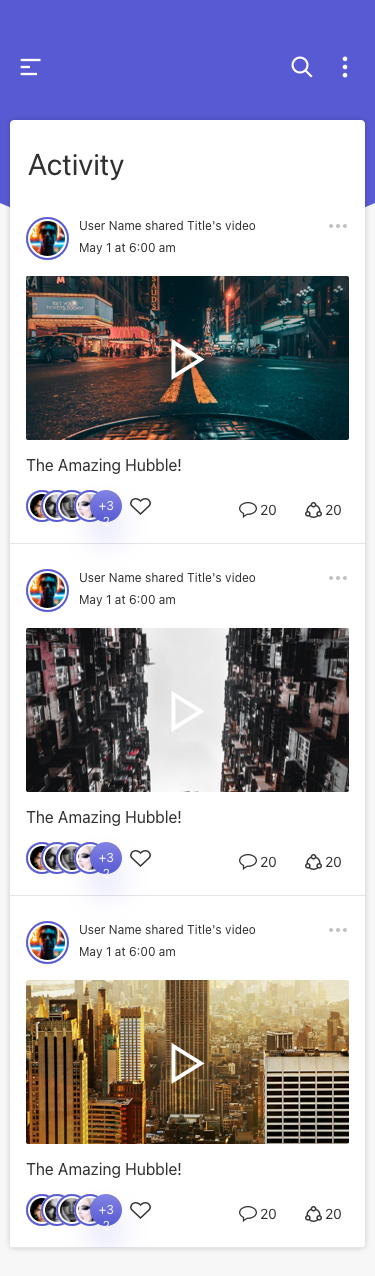
Text in this UI design:
Activity
20
20
+32
The Amazing Hubble!
User Name shared Title's video
May 1 at 6:00 am
20
20
+32
The Amazing Hubble!
User Name shared Title's video
May 1 at 6:00 am
20
20
+32
The Amazing Hubble!
User Name shared Title's video
May 1 at 6:00 am